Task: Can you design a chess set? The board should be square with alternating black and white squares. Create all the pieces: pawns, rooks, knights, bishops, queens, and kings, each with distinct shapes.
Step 1809:
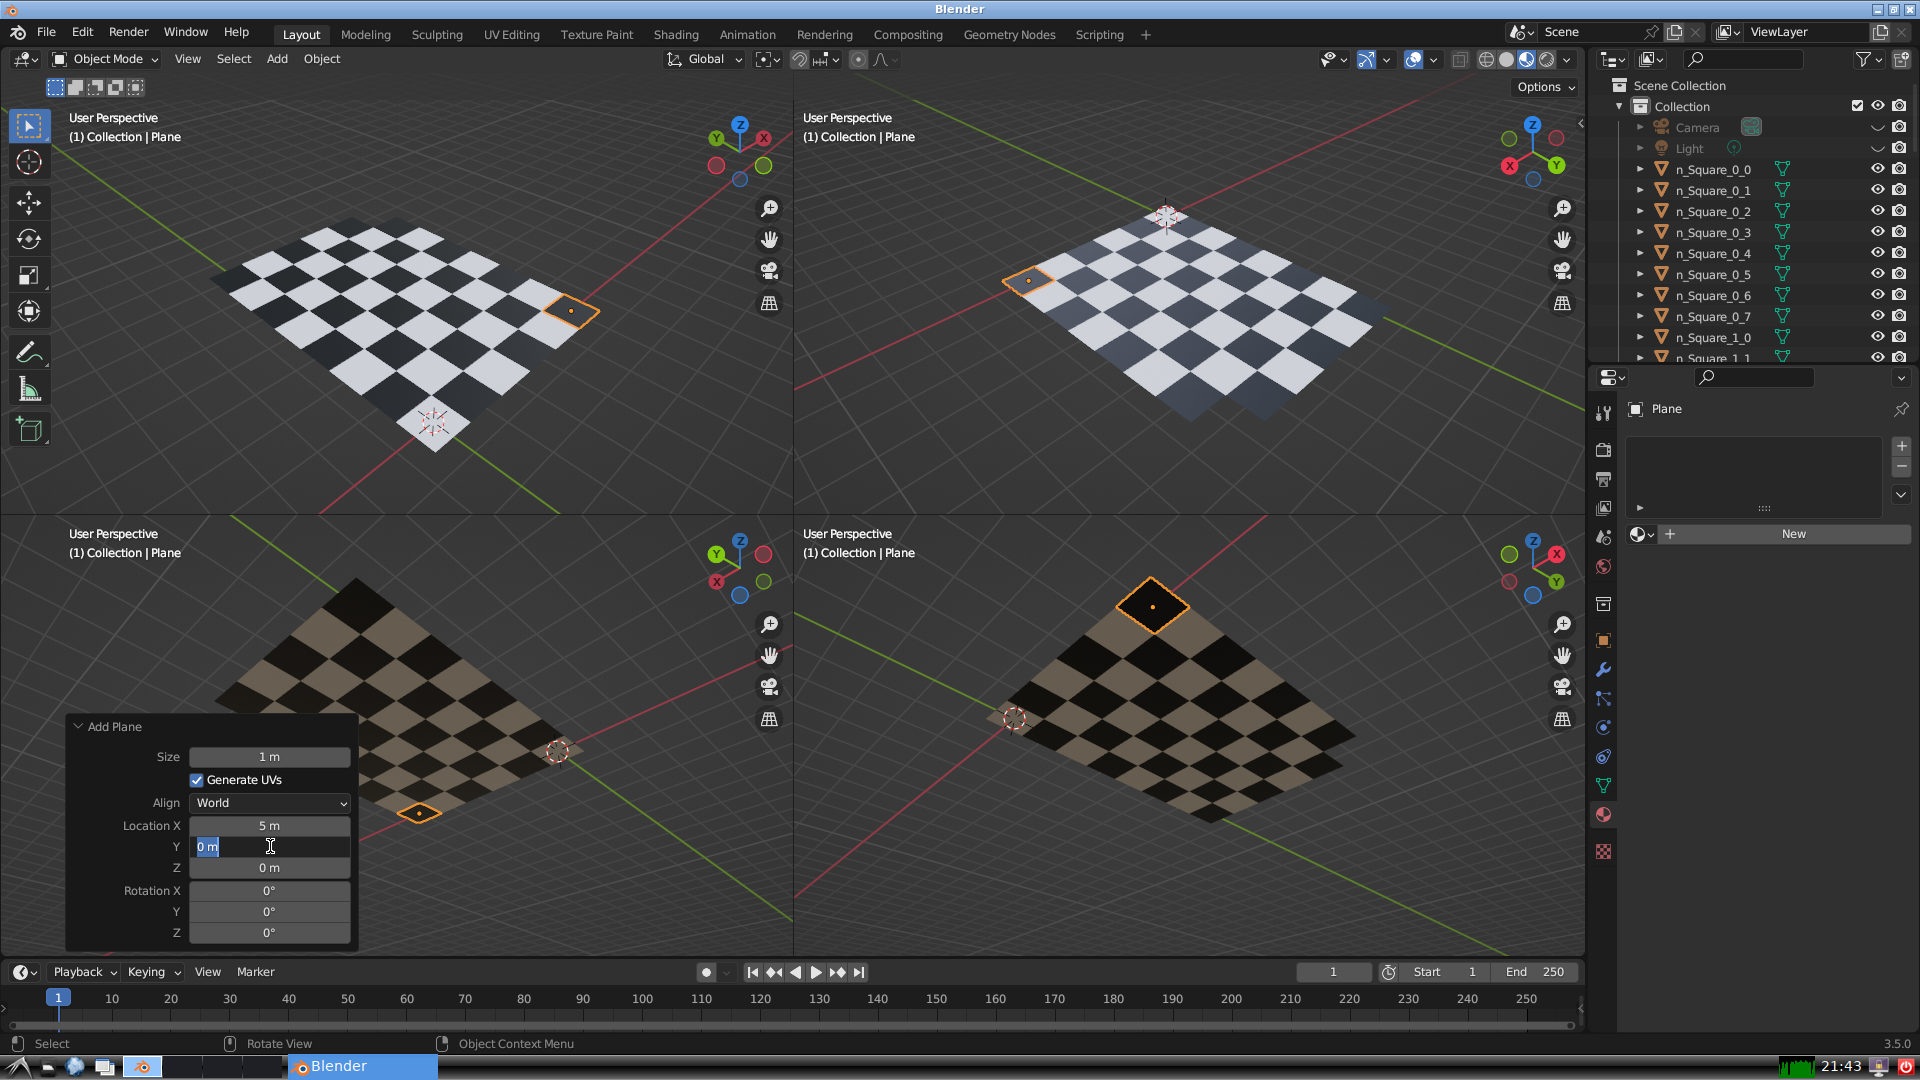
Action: input_text: 7.0